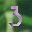
Label: 3